Question: In wx-widget we can undo any event by calling 'VETO()'.
Here i am doing my first GUI in QT. I have created a 'new' node 'test case 3'.
Now i want that selection on tree should be only allowed to changed till i have not saved this new node. If i have not saved this node at least once, selection change should revert back to this unsaved node 'test case 3'. To indicate that i have saved the node i am using a global variable signal.
How can i achive it?
I tried something like this but no result.
Inside 'selection changed event handler' when new node created signal is set, then if i change the treewidget selection i am trying to set the selection of the treewidget to the last item of the treewidget:
'''
QPoint prevPoint;
QModelIndex index;
int count = ui->treeWidgetLeft->topLevelItemCount();
//prevPoint.setX(currentXmlRootNodeNumber +1 );
prevPoint.setX(count);
prevPoint.setY(0);
index = ui->treeWidgetLeft->indexAt(prevPoint);
abortEvent = TRUE;
ui->treeWidgetLeft->selectionModel()->select(index ,QItemSelectionModel::Select);
'''
And check at begning of selection changed event handler:
'''
if (abortEvent) {
abortEvent = false;
return;
}
'''

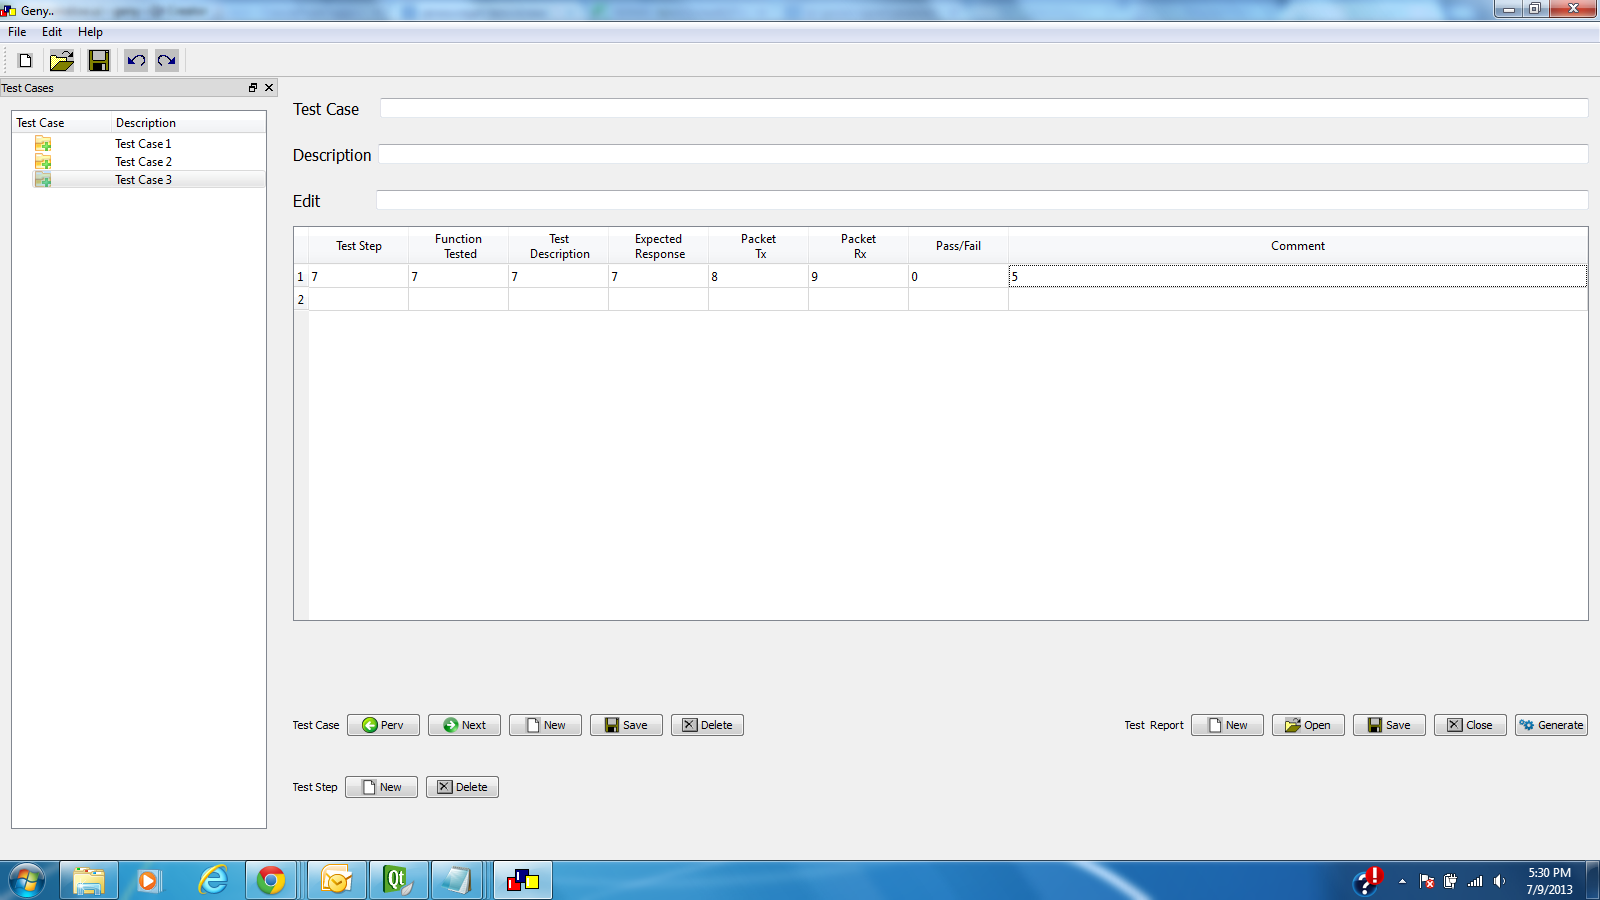
Answer: That's not how the users expect treewidget and selections to work. I suggest that you reconsider the workflow of your program.
What if you let the user change the test case without saving when the user selects another test case from the treewidget? Show a messagebox and ask if the user wants to save. Then save/discard and change the test case to the one the user clicked.
Or remove the "Save" button completely. Always save the data the user enters to the test case. If you like, you could add an undo button instead. It would restore the test case to the state it was when the user selected it. That is quite easy to implement, just create a copy of the test case when editing starts and revert to that if the user selects the undo operation.
And I recommend that you change the "Perv" button to "Prev".